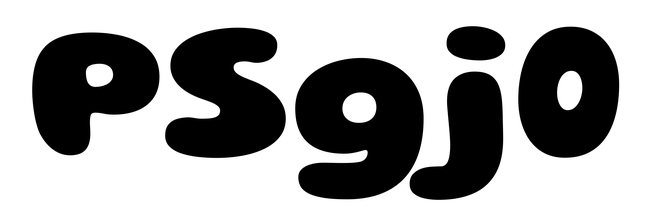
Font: Gluten_ExtraBold